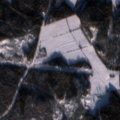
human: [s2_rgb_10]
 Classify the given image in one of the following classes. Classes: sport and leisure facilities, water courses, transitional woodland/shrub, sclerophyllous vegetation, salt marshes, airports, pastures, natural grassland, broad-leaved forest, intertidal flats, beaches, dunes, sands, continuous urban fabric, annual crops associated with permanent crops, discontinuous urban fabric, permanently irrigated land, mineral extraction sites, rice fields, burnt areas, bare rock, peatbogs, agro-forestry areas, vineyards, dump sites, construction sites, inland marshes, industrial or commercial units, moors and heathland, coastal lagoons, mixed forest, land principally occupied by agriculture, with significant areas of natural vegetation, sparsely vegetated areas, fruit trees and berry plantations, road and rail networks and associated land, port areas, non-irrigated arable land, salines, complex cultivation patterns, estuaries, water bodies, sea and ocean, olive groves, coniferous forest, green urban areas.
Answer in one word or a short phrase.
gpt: land principally occupied by agriculture, with significant areas of natural vegetation, coniferous forest, mixed forest, transitional woodland/shrub